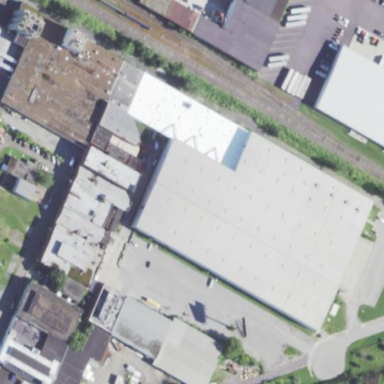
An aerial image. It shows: Industrial area.